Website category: university
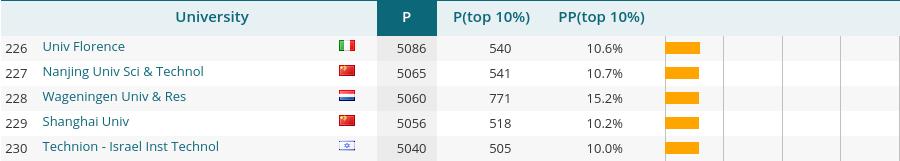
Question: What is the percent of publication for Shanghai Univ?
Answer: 10.2%

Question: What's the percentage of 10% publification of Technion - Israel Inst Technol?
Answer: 10.0%

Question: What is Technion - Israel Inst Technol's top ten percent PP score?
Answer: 10.0%

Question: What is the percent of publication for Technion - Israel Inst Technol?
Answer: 10.0%

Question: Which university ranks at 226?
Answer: Univ Florence

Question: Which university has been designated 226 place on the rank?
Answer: Univ Florence

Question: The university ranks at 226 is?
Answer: Univ Florence

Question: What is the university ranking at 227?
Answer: Nanjing Univ Sci & Technol

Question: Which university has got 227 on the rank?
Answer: Nanjing Univ Sci & Technol

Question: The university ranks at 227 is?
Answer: Nanjing Univ Sci & Technol

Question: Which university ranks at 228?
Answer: Wageningen Univ & Res

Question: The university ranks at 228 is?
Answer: Wageningen Univ & Res

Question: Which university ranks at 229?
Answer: Shanghai Univ

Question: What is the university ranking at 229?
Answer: Shanghai Univ

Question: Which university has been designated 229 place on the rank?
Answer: Shanghai Univ

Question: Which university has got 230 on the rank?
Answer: Technion - Israel Inst Technol

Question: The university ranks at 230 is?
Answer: Technion - Israel Inst Technol

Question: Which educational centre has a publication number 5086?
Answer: Univ Florence

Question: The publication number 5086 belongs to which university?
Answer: Univ Florence

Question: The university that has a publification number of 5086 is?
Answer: Univ Florence

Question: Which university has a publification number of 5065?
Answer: Nanjing Univ Sci & Technol

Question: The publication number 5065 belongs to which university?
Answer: Nanjing Univ Sci & Technol

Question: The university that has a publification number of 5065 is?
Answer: Nanjing Univ Sci & Technol

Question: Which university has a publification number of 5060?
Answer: Wageningen Univ & Res

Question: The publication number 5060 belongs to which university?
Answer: Wageningen Univ & Res

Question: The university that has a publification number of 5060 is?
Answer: Wageningen Univ & Res

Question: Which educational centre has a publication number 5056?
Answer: Shanghai Univ

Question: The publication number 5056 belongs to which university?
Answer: Shanghai Univ

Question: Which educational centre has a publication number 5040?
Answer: Technion - Israel Inst Technol

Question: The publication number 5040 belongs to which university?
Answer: Technion - Israel Inst Technol

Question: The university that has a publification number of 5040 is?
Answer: Technion - Israel Inst Technol

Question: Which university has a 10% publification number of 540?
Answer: Univ Florence

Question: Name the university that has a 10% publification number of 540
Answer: Univ Florence

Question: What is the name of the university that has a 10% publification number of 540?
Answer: Univ Florence

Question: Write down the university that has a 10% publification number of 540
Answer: Univ Florence

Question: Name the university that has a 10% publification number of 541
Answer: Nanjing Univ Sci & Technol

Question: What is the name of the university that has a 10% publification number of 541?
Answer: Nanjing Univ Sci & Technol

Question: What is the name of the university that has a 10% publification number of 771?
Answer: Wageningen Univ & Res

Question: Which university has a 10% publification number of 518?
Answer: Shanghai Univ

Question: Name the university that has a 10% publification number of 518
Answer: Shanghai Univ

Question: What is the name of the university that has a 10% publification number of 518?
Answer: Shanghai Univ

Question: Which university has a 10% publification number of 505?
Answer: Technion - Israel Inst Technol

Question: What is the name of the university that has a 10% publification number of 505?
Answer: Technion - Israel Inst Technol